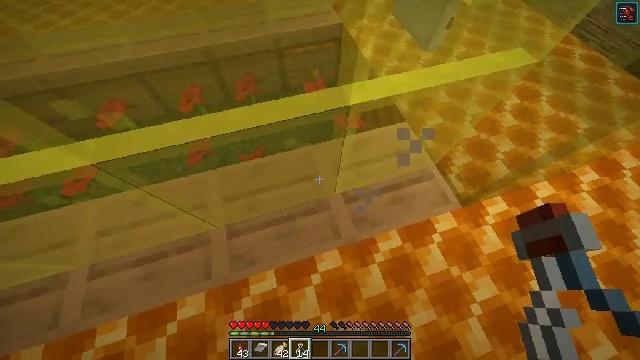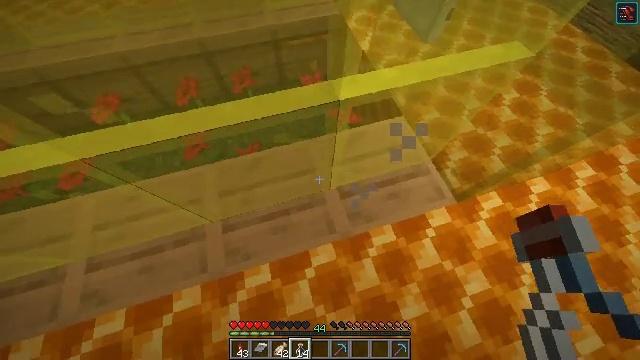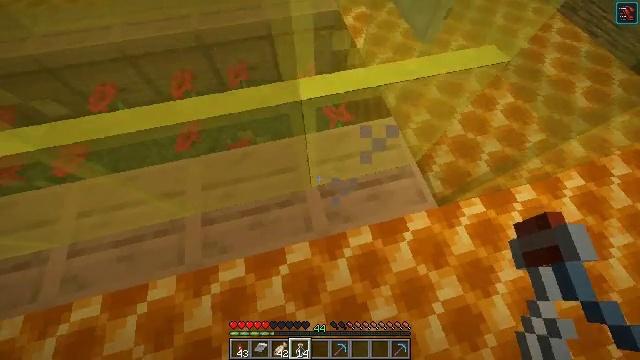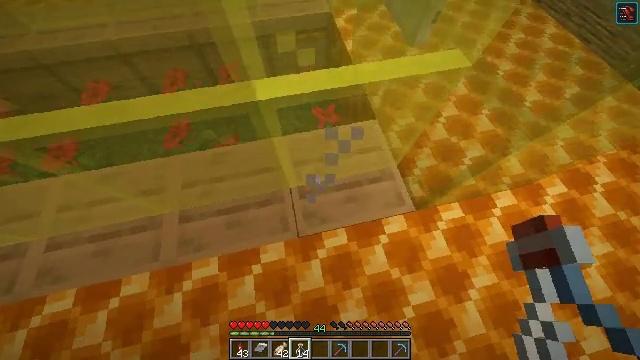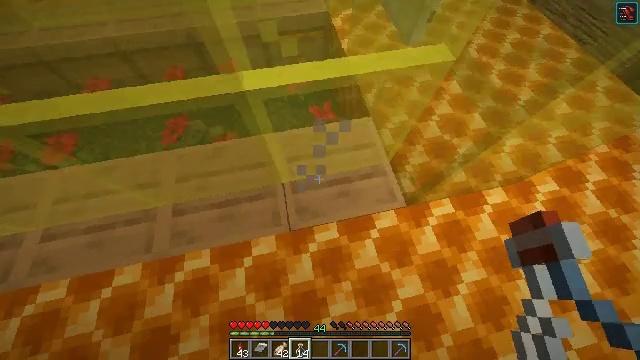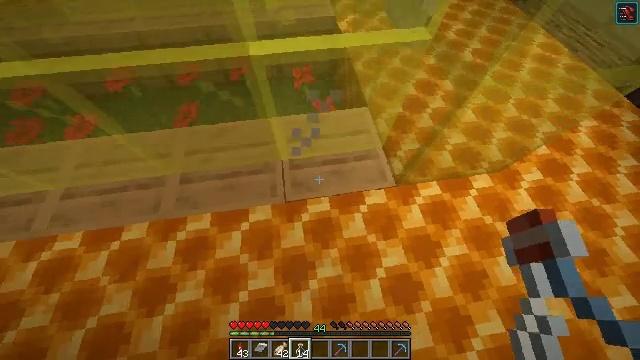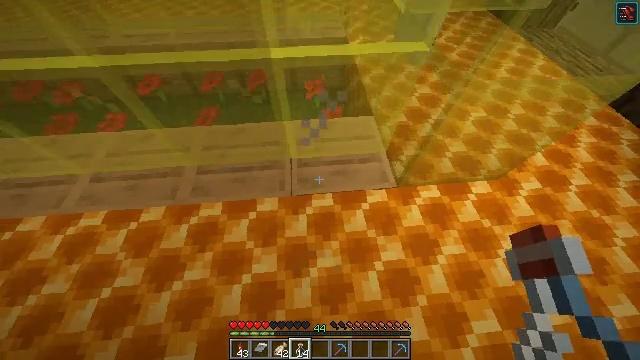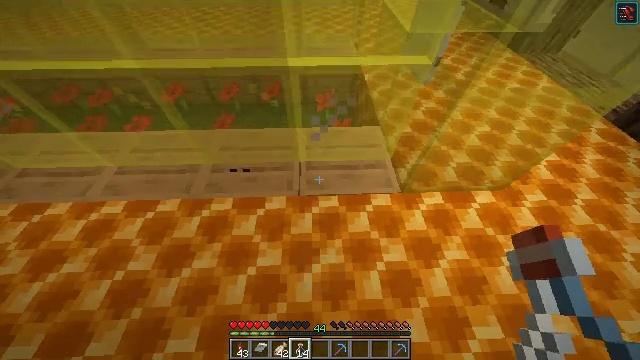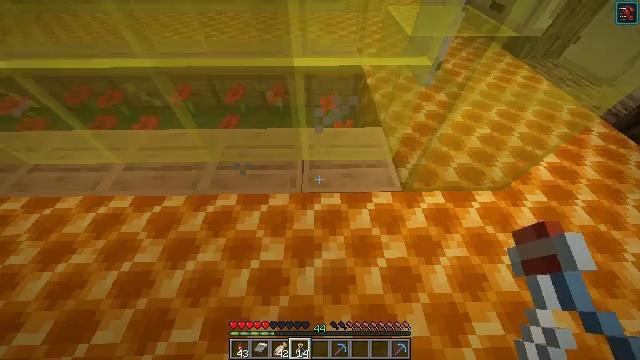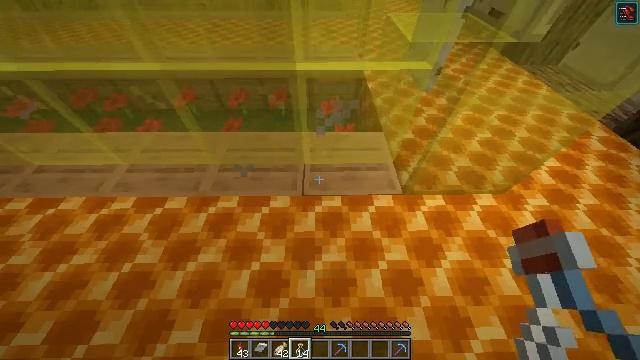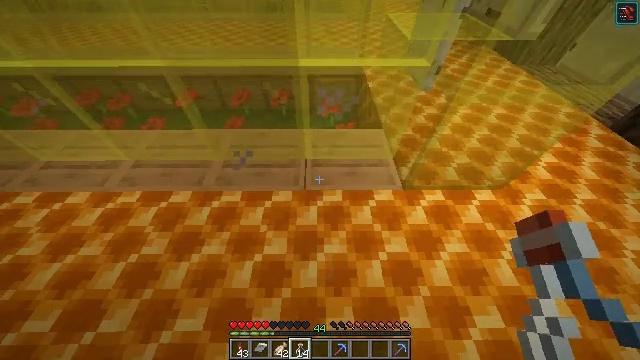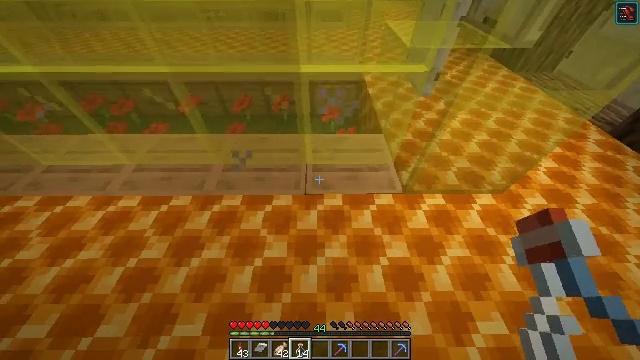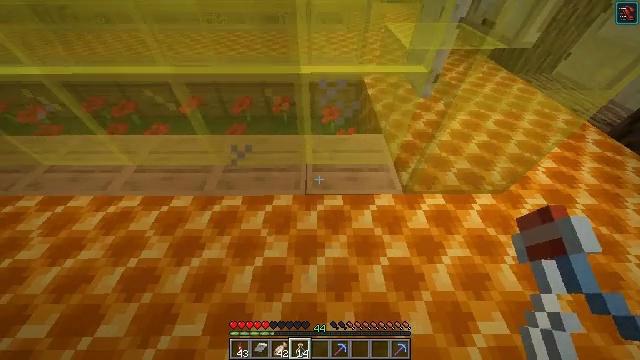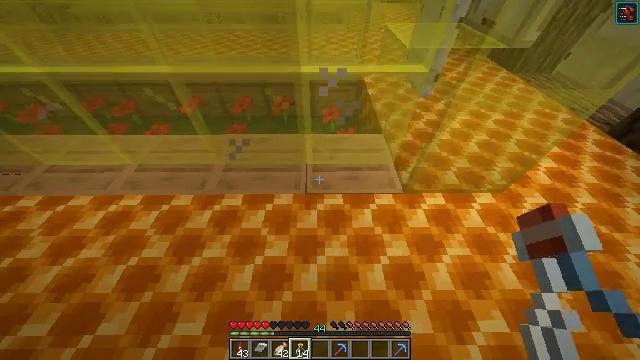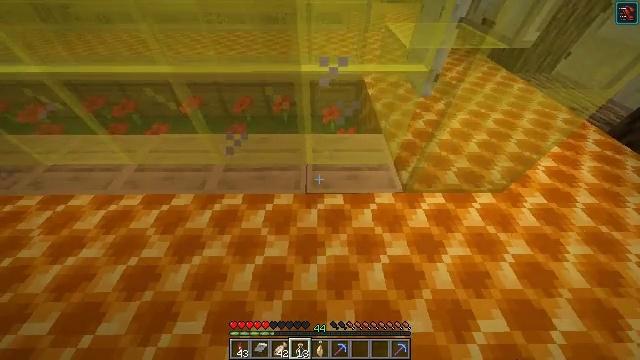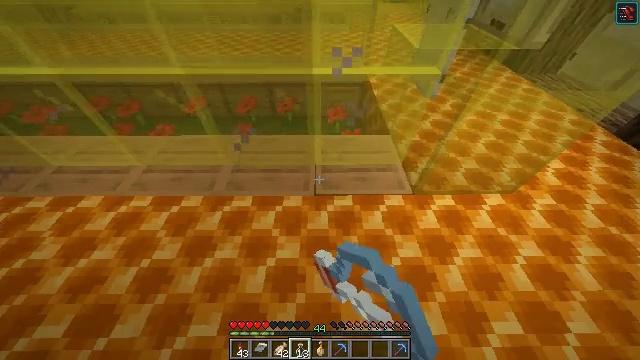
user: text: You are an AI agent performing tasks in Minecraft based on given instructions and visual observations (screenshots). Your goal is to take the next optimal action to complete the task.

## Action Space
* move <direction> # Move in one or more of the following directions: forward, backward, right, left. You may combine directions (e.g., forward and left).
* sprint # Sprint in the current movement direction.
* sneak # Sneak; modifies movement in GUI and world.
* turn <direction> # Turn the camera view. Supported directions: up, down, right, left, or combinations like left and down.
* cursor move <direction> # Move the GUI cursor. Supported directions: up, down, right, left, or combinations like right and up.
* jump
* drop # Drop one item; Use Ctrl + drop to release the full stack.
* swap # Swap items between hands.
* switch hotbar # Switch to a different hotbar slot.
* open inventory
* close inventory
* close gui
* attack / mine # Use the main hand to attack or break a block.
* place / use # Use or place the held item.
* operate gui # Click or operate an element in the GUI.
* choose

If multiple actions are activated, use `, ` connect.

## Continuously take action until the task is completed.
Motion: motion action
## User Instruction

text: Craft a honey block.
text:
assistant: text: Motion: move right, turn down
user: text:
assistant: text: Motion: move right, turn left
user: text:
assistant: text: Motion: turn left
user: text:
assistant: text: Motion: move back
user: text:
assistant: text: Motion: move back, turn left and up
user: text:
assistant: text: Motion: move back, turn left and up
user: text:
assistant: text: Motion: turn left and up
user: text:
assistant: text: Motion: turn up
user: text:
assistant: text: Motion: turn up
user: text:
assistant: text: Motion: no_op
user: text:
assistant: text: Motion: turn up
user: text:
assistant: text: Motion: no_op
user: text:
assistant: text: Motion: no_op
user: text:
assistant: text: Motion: use / place
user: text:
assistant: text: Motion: move left, use / place
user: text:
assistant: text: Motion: move left, use / place
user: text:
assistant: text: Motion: move left, use / place
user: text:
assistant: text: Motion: move left, use / place
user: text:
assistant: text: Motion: move left, use / place
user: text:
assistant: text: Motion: move left, use / place
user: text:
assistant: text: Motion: move left, use / place
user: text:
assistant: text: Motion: move left, use / place
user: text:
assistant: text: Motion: move left, use / place
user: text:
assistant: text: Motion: move left, use / place
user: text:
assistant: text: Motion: move left, use / place
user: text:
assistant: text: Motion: move left, use / place
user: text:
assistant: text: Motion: move left, use / place
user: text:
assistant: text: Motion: move left, use / place
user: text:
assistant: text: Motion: move left, use / place
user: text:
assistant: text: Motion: move left, use / place